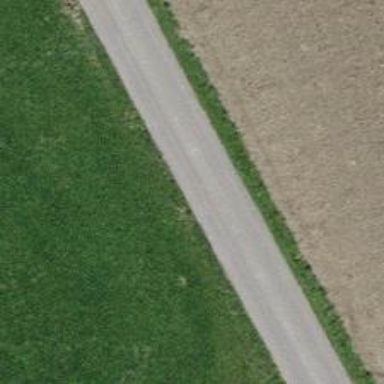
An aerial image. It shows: Asphalt track with grade 2 tracktype.